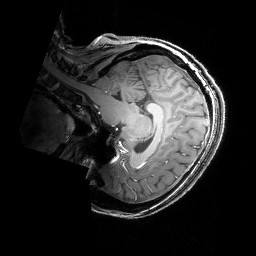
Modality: T1w
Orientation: sagittal
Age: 23
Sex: female
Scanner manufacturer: siemens
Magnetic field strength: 6.98 T
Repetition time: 2.37 s
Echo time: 0.00231 s